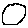
Label: circle